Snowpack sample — Loveland Pass, Silver Plume, Colorado, USA (2/11/26, 12:00 PM MST)
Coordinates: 39.663, -105.886
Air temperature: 35 °F
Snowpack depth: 82 cm
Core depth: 30 cm
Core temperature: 28.4 °F
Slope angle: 13°, slope face: 12°
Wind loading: high
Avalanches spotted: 1
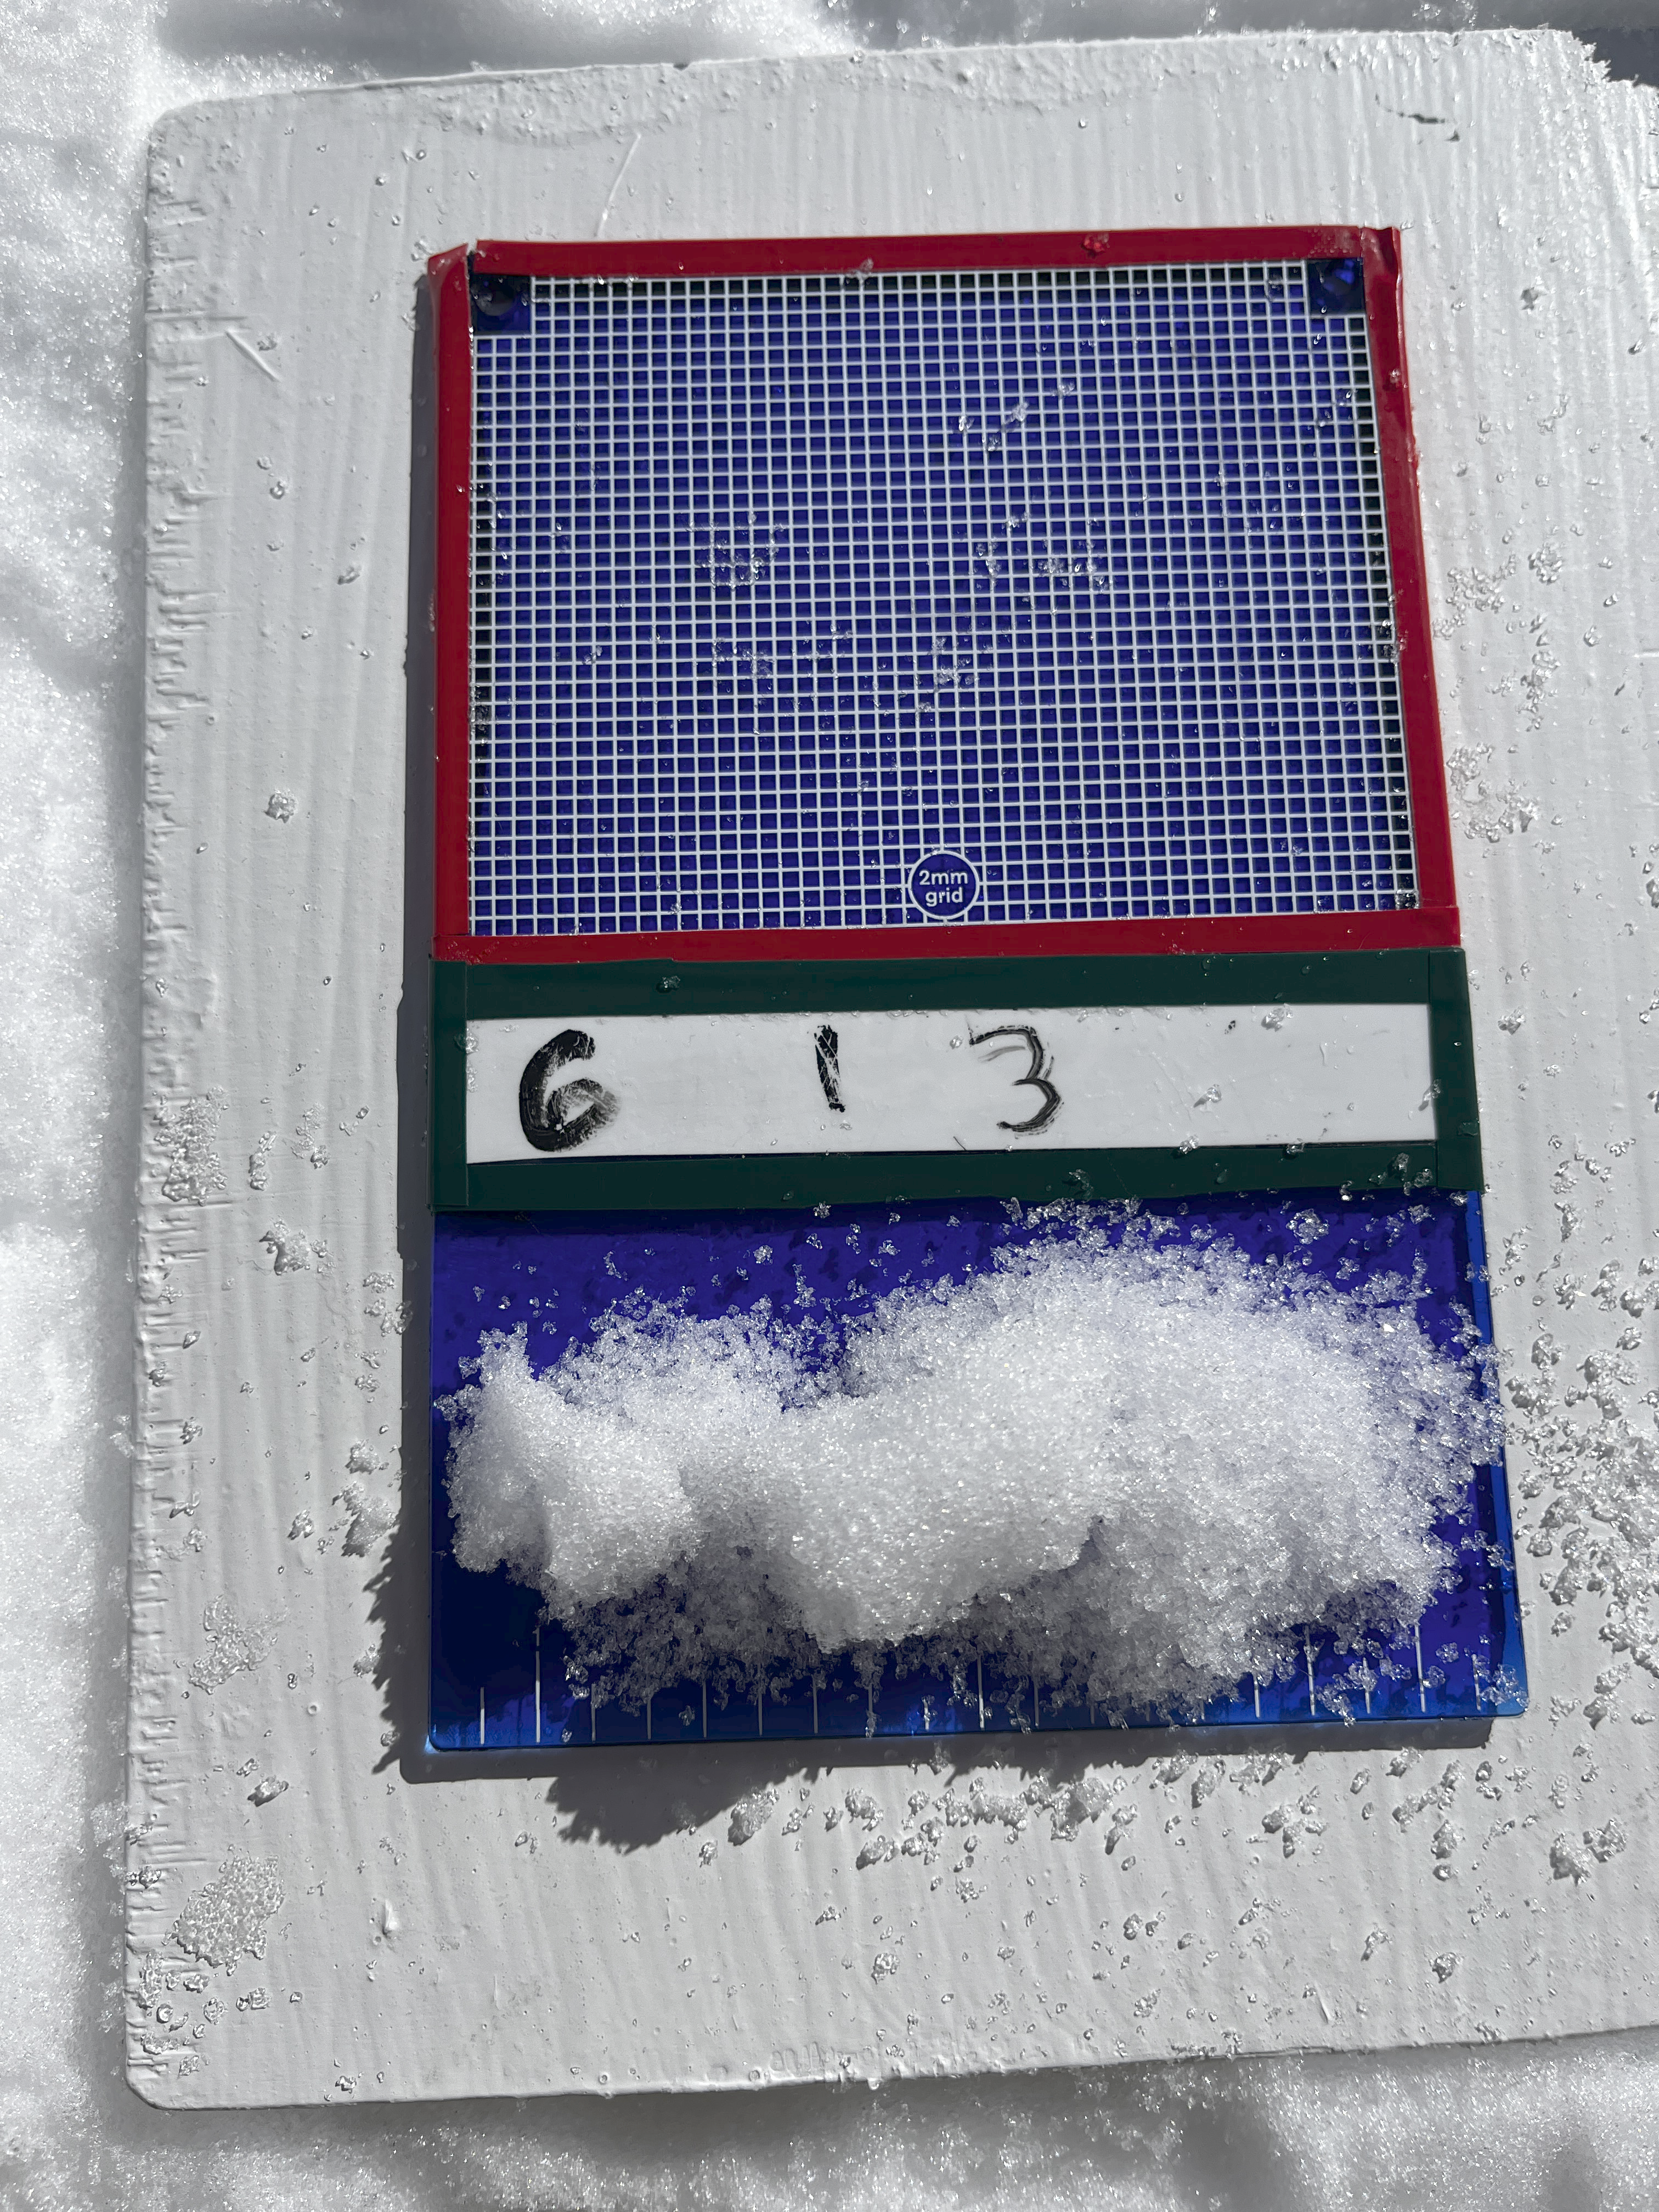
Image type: crystal_card
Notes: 1 small avalanche spotted on the north side of the bowl, lots of wind loading